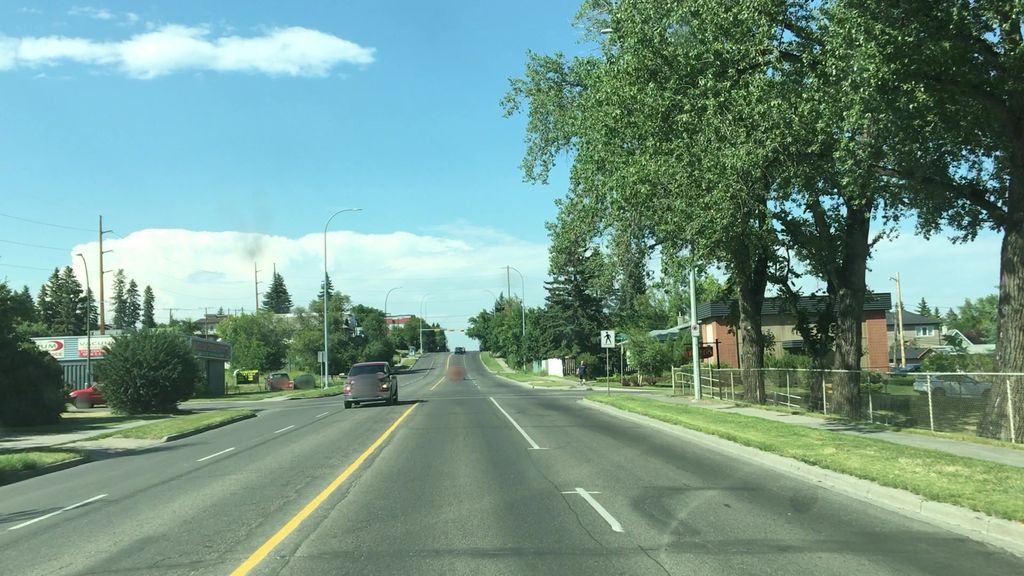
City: calgary